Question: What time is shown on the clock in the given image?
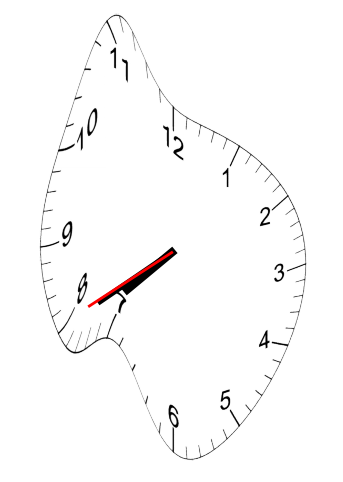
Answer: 07:39:40